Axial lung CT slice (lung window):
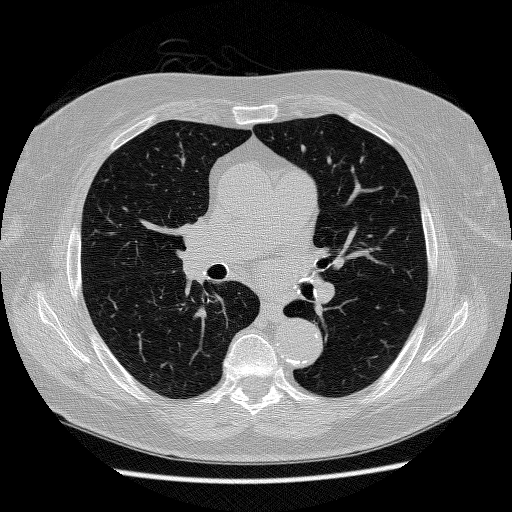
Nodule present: no